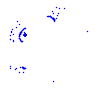
Particle: proton